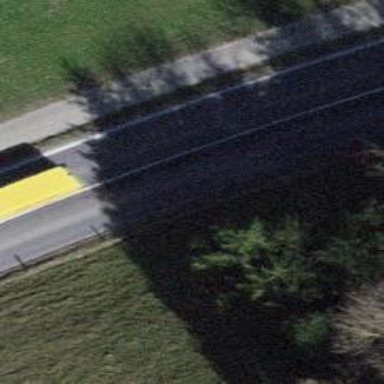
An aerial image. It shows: Primary highway with cycle track on the left.